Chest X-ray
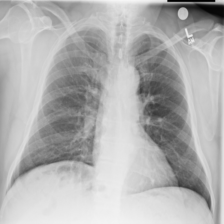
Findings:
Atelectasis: negative
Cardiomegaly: negative
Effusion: negative
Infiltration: negative
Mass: negative
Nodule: negative
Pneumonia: negative
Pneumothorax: negative
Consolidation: negative
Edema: negative
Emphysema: negative
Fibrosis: negative
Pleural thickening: negative
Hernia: negative